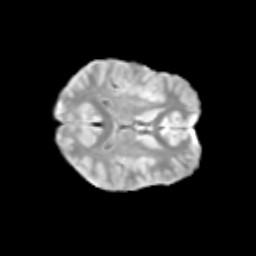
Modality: T2w
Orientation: axial
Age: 11
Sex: male
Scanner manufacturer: siemens
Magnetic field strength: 3 T
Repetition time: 3.8 s
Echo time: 0.07 s